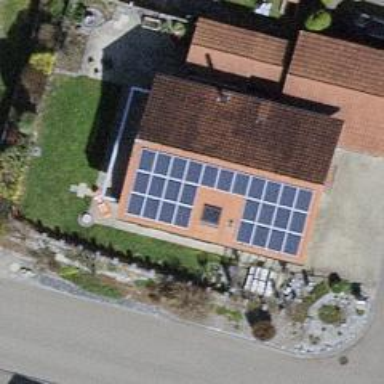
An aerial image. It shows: Solar power generator utilizing photovoltaic technology with solar photovoltaic panels.